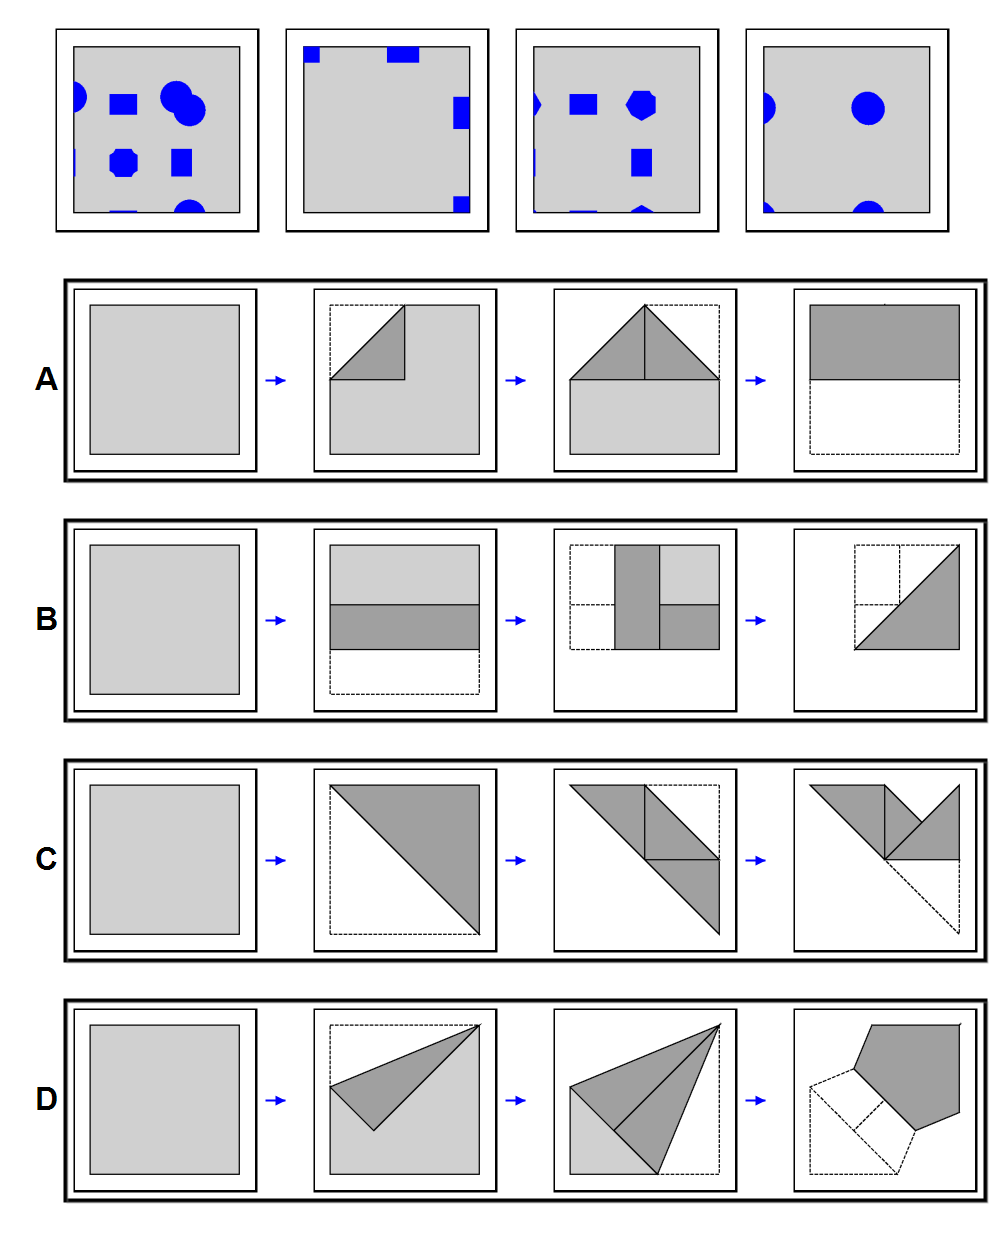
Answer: B